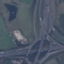
Label: Highway